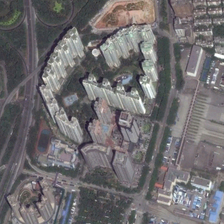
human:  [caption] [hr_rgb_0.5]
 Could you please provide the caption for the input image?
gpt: some tall buildings and many green trees are in a commercial area .

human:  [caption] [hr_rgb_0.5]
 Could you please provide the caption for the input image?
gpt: some tall buildings and many green trees are in a commercial area .

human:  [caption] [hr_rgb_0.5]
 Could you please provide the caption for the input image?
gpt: some tall buildings and many green trees are in a commercial area .

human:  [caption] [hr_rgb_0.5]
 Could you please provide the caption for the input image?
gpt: some tall buildings and many green trees are in a commercial area .

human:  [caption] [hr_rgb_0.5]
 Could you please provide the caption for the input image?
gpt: some tall buildings and many green trees are in a commercial area .